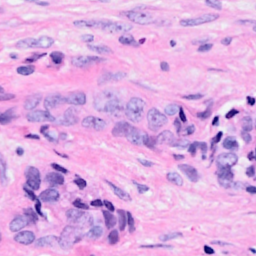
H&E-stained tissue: Breast